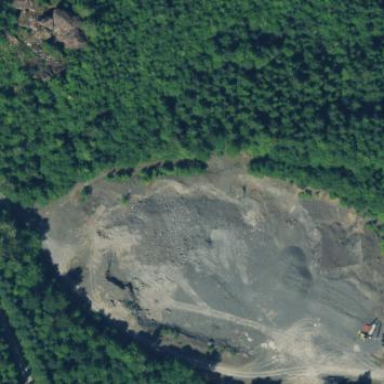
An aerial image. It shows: Quarry area.